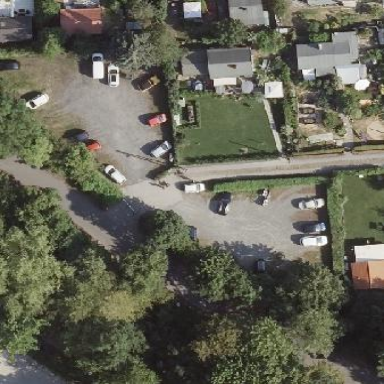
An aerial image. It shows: Parking area with surface.